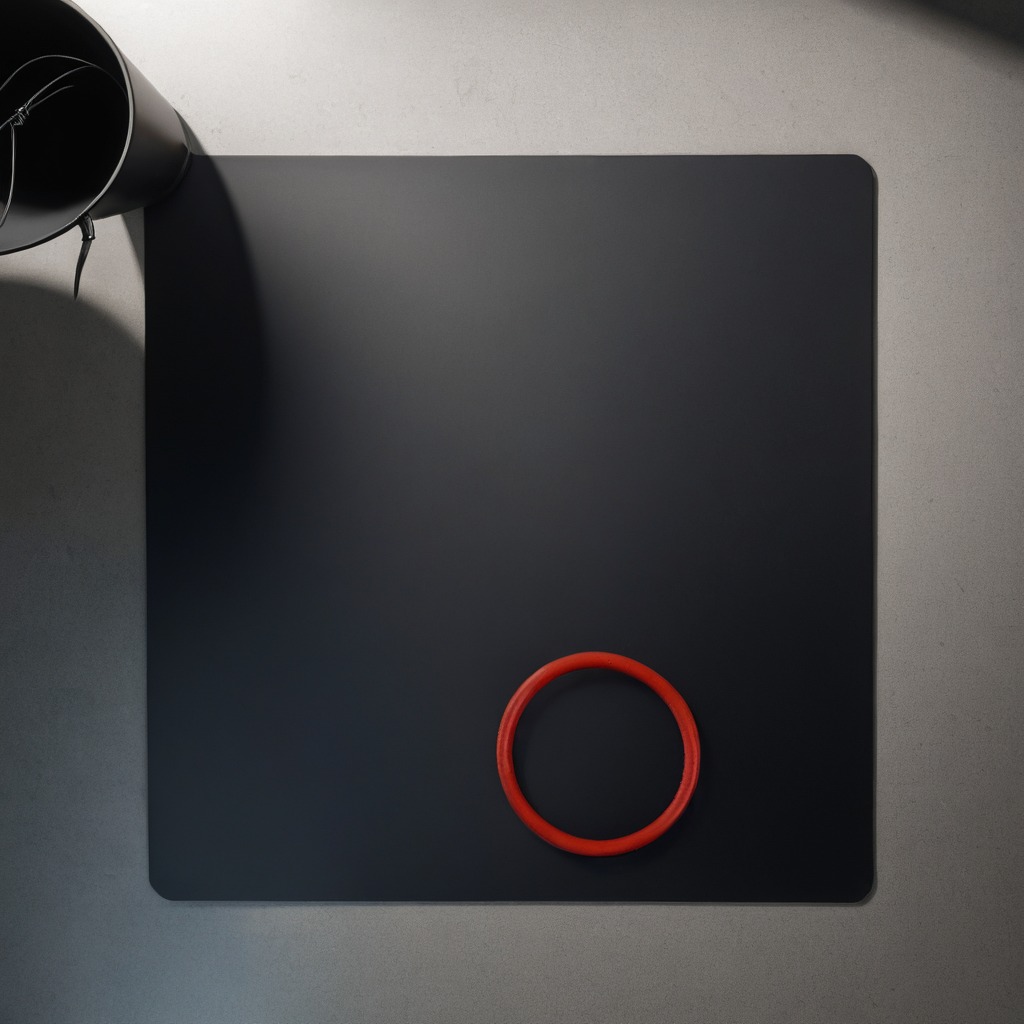
A rubber O-ring is lying on the clean granite tabletop.